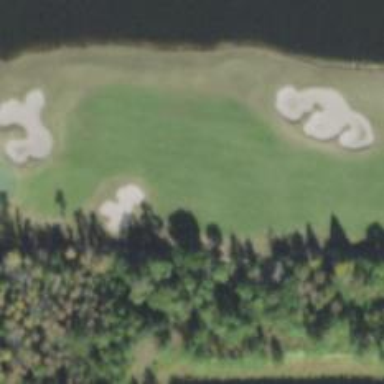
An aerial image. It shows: Golf hole.